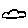
Label: cloud